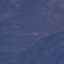
Label: HerbaceousVegetation